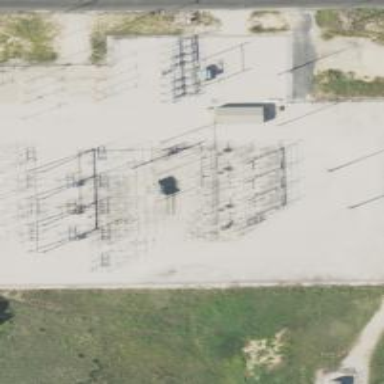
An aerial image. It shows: Power tower.